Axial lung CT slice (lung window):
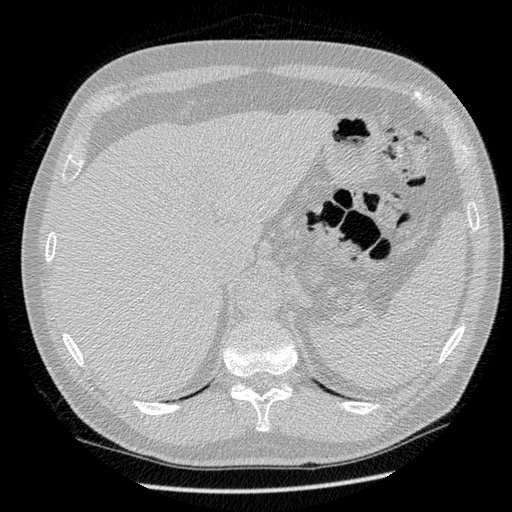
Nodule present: no